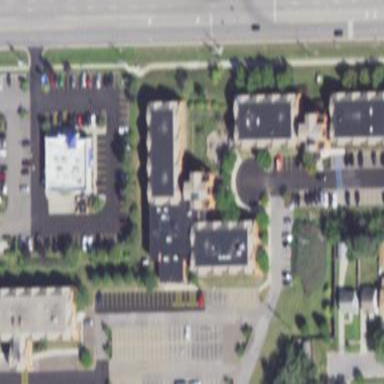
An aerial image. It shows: Office building.